Question: I am attempting to use the JTransforms library to compute a math function (DoubleFFT_1D) in an Android app (using the latest Android Studio). I am using the .jar file provided from the JTransforms <URL> and have imported it to the project. I have tried both JTransforms Revision 2.4 and 3.1. The code compiles with no errors, but when I get to the actual method call, I get the following error message:
'''
09-07 17:30:11.369 E/JavaBinder: *** Uncaught remote exception! (Exceptions are not yet supported across processes.)
java.lang.NoClassDefFoundError: Failed resolution of: Lorg/jtransforms/fft/DoubleFFT_1D;
at com.algoint.libzante.AutoCorrelation.compute(AutoCorrelation.java:66)
at com.algoint.libzante.EstimateACF.estimateInSamplePeriods(EstimateACF.java:104)
at <snip>
com.algoint.zante.BluetoothLeService.broadcastUpdate(BluetoothLeService.java:348)
at com.algoint.zante.BluetoothLeService.access$700(BluetoothLeService.java:50)
at com.algoint.zante.BluetoothLeService$1.onCharacteristicChanged(BluetoothLeService.java:243)
at android.bluetooth.BluetoothGatt$1.onNotify(BluetoothGatt.java:438)
at android.bluetooth.IBluetoothGattCallback$Stub.onTransact(IBluetoothGattCallback.java:399)
at android.os.Binder.execTransact(Binder.java:453)
Caused by: java.lang.ClassNotFoundException: Didn't find class "org.jtransforms.fft.DoubleFFT_1D" on path: DexPathList[[dex file "/data/data/com.algoint.zante/files/instant-run/dex/slice-slice_9-classes.dex", dex file "/data/data/com.algoint.zante/files/instant-run/dex/slice-slice_8-classes.dex", dex file "/data/data/com.algoint.zante/files/instant-run/dex/slice-slice_7-classes.dex", dex file "/data/data/com.algoint.zante/files/instant-run/dex/slice-slice_6-classes.dex", dex file "/data/data/com.algoint.zante/files/instant-run/dex/slice-slice_5-classes.dex", dex file "/data/data/com.algoint.zante/files/instant-run/dex/slice-slice_4-classes.dex", dex file "/data/data/com.algoint.zante/files/instant-run/dex/slice-slice_3-classes.dex", dex file "/data/data/com.algoint.zante/files/instant-run/dex/slice-slice_2-classes.dex", dex file "/data/data/com.algoint.zante/files/instant-run/dex/slice-slice_1-classes.dex", dex file "/data/data/com.algoint.zante/files/instant-run/dex/slice-slice_0-classes.dex", dex file "/data/data/com.algoint.zante/files/instant-run/dex/slice-json_simple-1.1_9ec115b071c72fb6edf2028f7a57e4ae60bb5a65-classes.dex", dex file "/data/data/com.algoint.zante/files/instant-run/dex/slice-dropbox-android-sdk-1.5.4_74a0c4010a6328c8c6443241412fa9c5c398a9ab-classes.dex", dex file "/data/data/com.algoint.zante/files/instant-run/dex/slice-achartengine-1.1.0_0238cc7eb0f70b6065b267fb6df8a8f6b48a5319-classes.dex"],nativeLibraryDirectories=[/data/app/com.algoint.zante-2/lib/arm64, /vendor/lib64, /system/lib64]]
at dalvik.system.BaseDexClassLoader.findClass(BaseDexClassLoader.java:56)
at com.android.tools.fd.runtime.IncrementalClassLoader$DelegateClassLoader.findClass(IncrementalClassLoader.java:90)
at java.lang.ClassLoader.loadClass(ClassLoader.java:511)
at java.lang.ClassLoader.loadClass(ClassLoader.java:469)
at com.algoint.libzante.AutoCorrelation.compute(AutoCorrelation.java:66)
at com.algoint.libzante.EstimateACF.estimateInSamplePeriods(EstimateACF.java:104)
at <snip>
com.algoint.zante.BluetoothLeService.broadcastUpdate(BluetoothLeService.java:348)
at com.algoint.zante.BluetoothLeService.access$700(BluetoothLeService.java:50)
at com.algoint.zante.BluetoothLeService$1.onCharacteristicChanged(BluetoothLeService.java:243)
at android.bluetooth.BluetoothGatt$1.onNotify(BluetoothGatt.java:438)
at android.bluetooth.IBluetoothGattCallback$Stub.onTransact(IBluetoothGattCallback.java:399)
at android.os.Binder.execTransact(Binder.java:453)
Suppressed: java.lang.ClassNotFoundException: Didn't find class "org.jtransforms.fft.DoubleFFT_1D" on path: DexPathList[[zip file "/data/app/com.algoint.zante-2/base.apk"],nativeLibraryDirectories=[/data/app/com.algoint.zante-2/lib/arm64, /vendor/lib64, /system/lib64]]
at dalvik.system.BaseDexClassLoader.findClass(BaseDexClassLoader.java:56)
at java.lang.ClassLoader.loadClass(ClassLoader.java:511)
at java.lang.ClassLoader.loadClass(ClassLoader.java:504)
... 12 more
Suppressed: java.lang.ClassNotFoundException: Didn't find class "org.jtransforms.fft.DoubleFFT_1D" on path: DexPathList[[dex file "/data/data/com.algoint.zante/files/instant-run/dex/slice-slice_9-classes.dex", dex file "/data/data/com.algoint.zante/files/instant-run/dex/slice-slice_8-classes.dex", dex file "/data/data/com.algoint.zante/files/instant-run/dex/slice-slice_7-classes.dex", dex file "/data/data/com.algoint.zante/files/instant-run/dex/slice-slice_6-classes.dex", dex file "/data/data/com.algoint.zante/files/instant-run/dex/slice-slice_5-classes.dex", dex file "/data/data/com.algoint.zante/files/instant-run/dex/slice-slice_4-classes.dex", dex file "/data/data/com.
'''
I have imported jtransforms as follows in the source file:
'''
import org.jtransforms.fft.DoubleFFT_1D;
'''
with the proper gradle entry:
'''
apply plugin: 'java'
dependencies {
compile fileTree(dir: 'libs', include: ['*.jar'])
compile files('libs/JTransforms-3.1-with-dependencies.jar')
}
'''
And corresponding Android Studio dependency setting:

The project compiles without an error and throws and error at the following line:
'''
int n = 2 * nextPow2(x.length);
// Twice the number of elements are required: real and imaginary parts of the FFT are stored consecutively
double[] f = new double[2 * n];
System.arraycopy(x, 0, f, 0, x.length);
// FFT
DoubleFFT_1D fft = new DoubleFFT_1D((long) n); // ERROR ON THIS LINE
// Use "full" to avoid more machinations with symmetry
fft.realForwardFull(f);
'''
The value of n when the error is thrown is 1024 and the length of x is 500.
I have found this error with both: "JTransforms-2.4.jar" and "JTransforms-3.1-with-dependencies.jar". I think the original project was compiled in Maven, does that make a difference?
Can you recommend any solutions?
Thank you.
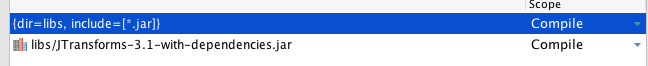
Answer: Ultimately, I found a solution. I ignored the .jar file and just compiled the source straight into the project. Procedure:
- pulled the full git repository for Jtransforms,
- converted it from a Maven project to a Gradle project ("gradle init"),
- imported it as a module into my project and then
- compiled it in.
I did have some trouble with removing all the original .jar files (buried in the directories), but once I had done that the project compiled and ran fine.